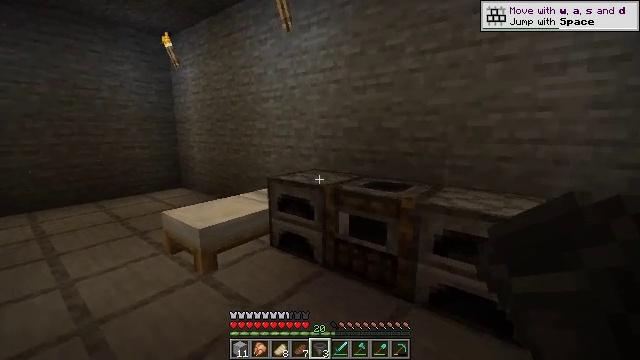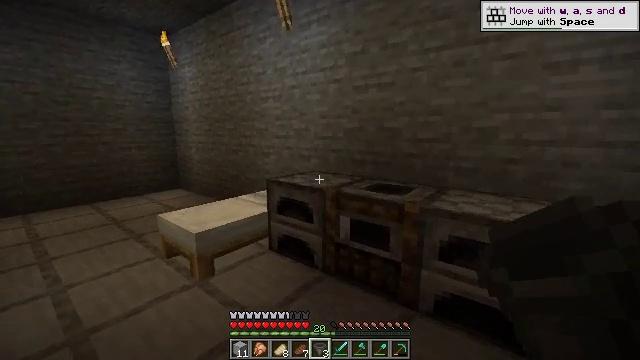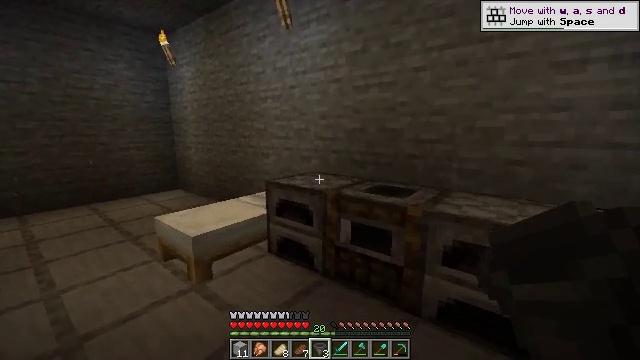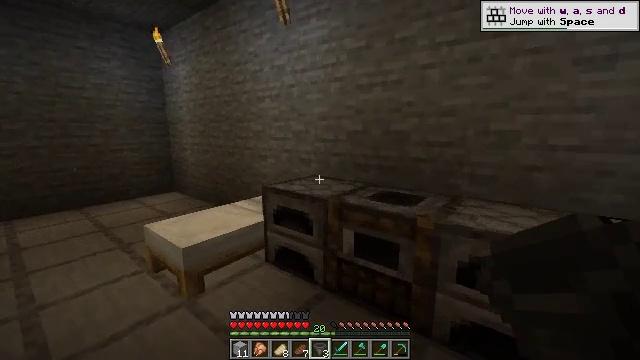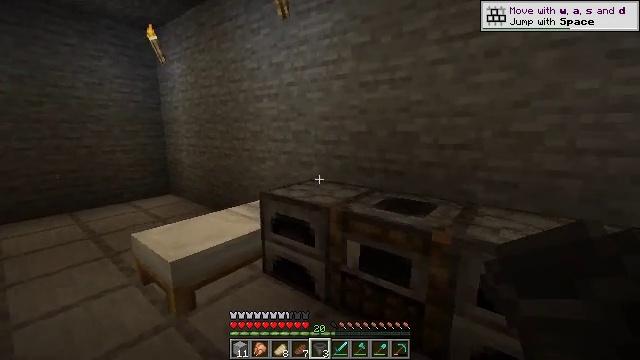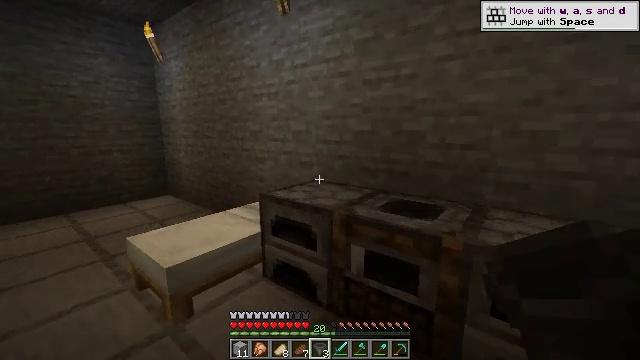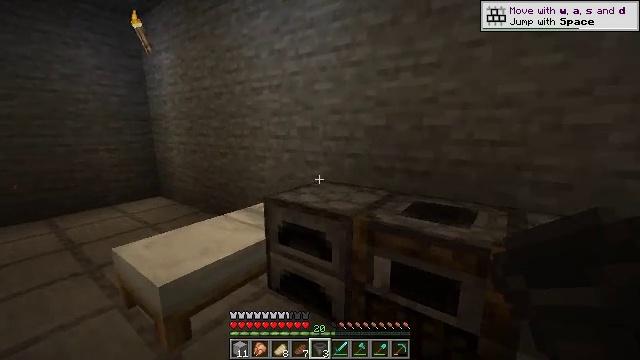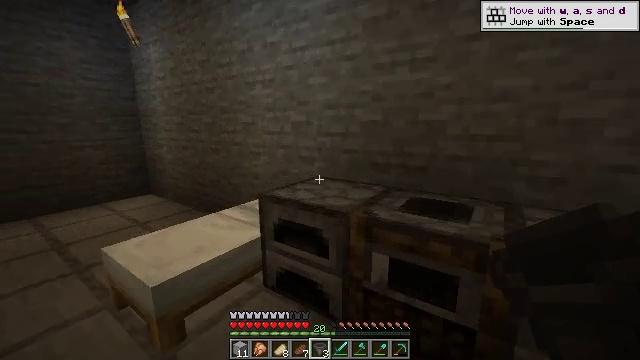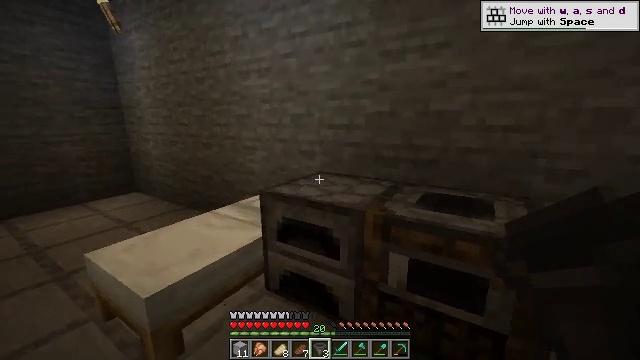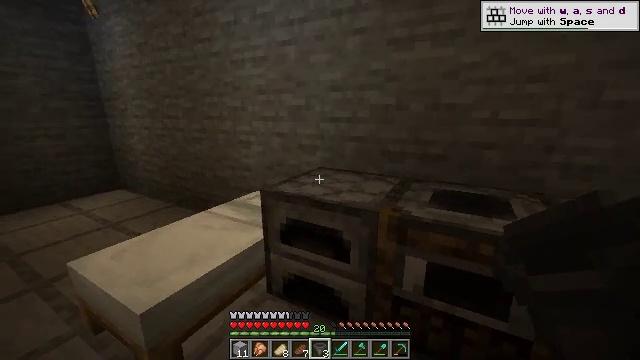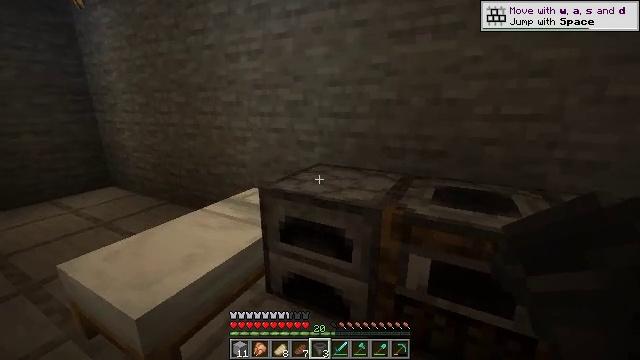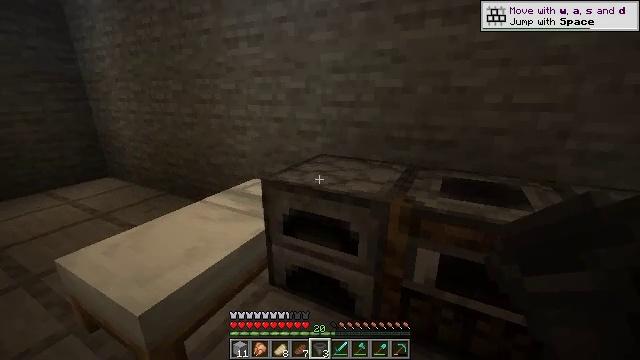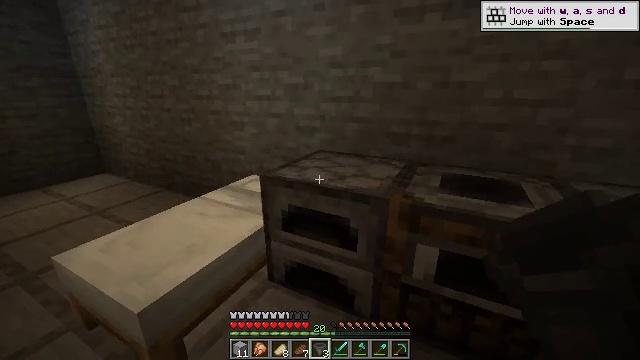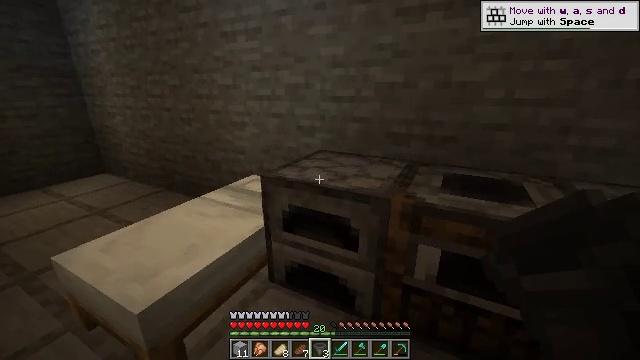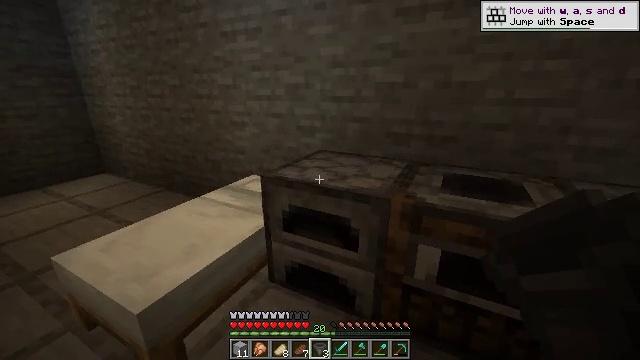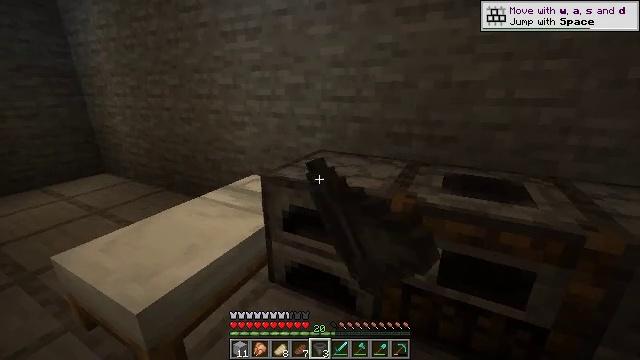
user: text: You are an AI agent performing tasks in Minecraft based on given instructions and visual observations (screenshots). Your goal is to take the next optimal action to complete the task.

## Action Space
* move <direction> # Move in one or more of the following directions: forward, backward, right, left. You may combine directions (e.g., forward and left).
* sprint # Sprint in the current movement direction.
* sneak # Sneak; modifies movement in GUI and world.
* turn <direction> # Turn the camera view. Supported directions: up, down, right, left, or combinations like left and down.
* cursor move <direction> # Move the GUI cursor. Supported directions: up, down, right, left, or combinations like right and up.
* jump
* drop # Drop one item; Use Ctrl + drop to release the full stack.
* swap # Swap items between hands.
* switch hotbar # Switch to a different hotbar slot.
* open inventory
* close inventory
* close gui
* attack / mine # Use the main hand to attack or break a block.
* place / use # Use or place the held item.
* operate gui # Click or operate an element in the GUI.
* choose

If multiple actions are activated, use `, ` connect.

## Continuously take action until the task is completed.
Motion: motion action
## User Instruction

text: craft item air
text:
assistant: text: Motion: move forward
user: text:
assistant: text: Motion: move forward
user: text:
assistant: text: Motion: move forward
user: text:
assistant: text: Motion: move forward
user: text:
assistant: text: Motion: move forward and move left
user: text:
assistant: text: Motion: move forward and move left, turn right
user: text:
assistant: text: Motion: move forward and move left, turn right
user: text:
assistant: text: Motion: move forward and move left, turn right and down
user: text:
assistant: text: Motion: turn right and down
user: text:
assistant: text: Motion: turn right and down
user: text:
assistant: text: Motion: turn down
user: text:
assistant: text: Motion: no_op
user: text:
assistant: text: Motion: no_op
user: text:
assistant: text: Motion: use / place
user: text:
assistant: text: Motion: use / place
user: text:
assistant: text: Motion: use / place
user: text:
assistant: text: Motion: no_op
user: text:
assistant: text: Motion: no_op
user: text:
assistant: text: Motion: no_op
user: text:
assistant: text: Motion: no_op
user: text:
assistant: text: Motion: no_op
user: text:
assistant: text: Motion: no_op
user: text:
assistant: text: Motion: turn right
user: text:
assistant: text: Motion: turn right
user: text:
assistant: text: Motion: no_op
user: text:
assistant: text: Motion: no_op
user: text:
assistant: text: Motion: no_op
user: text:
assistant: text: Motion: no_op
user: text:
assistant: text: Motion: no_op
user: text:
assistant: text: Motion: no_op